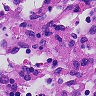
Metastatic tissue present: no